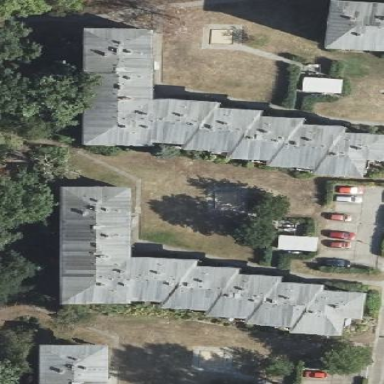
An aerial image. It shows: Residential building with hipped roof.